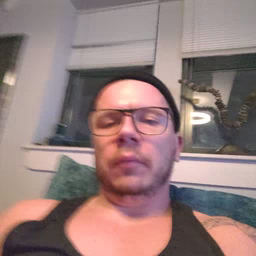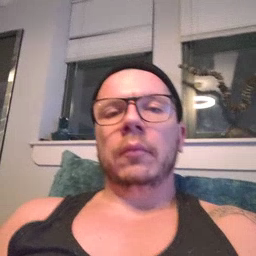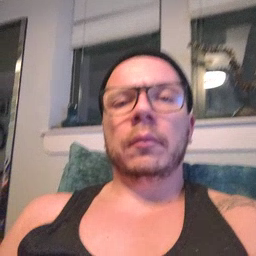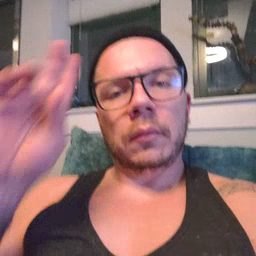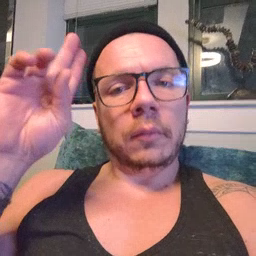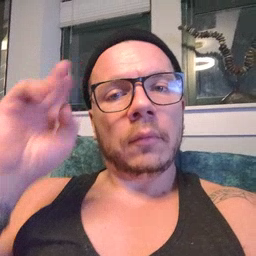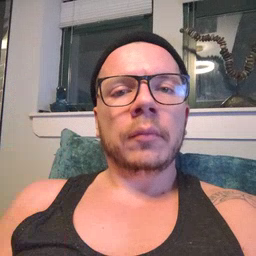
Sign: uncle